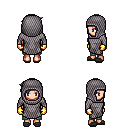
a pixel art fantasy rpg character, female body template, human, light skin, chain mail, teal pants, gray pixie cut hairstyle, chain hood, gold gloves, gray slippers, four views (front, back, left, right), 2x2 character sprite sheet, small pixel art, hard edges, no anti-aliasing